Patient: sex M, age 64
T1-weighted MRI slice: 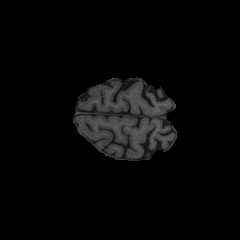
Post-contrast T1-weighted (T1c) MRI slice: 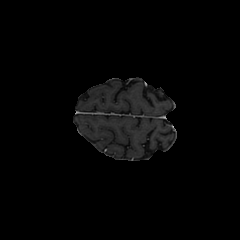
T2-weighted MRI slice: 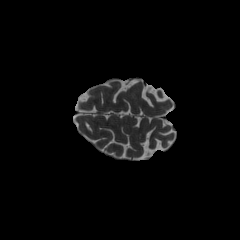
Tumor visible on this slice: no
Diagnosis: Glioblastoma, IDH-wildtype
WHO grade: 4